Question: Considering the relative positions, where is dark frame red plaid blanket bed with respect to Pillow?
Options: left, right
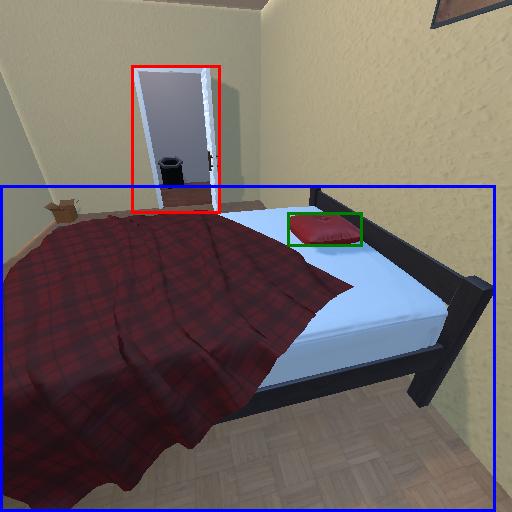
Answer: left